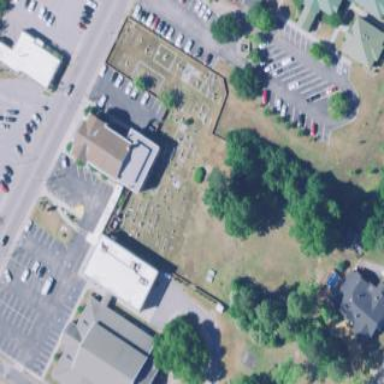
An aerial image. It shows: Graveyard.